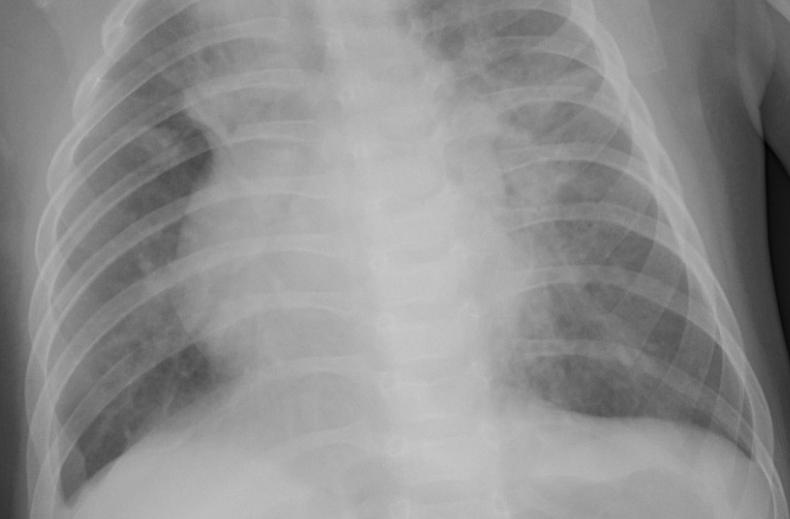
Diagnosis: PNEUMONIA